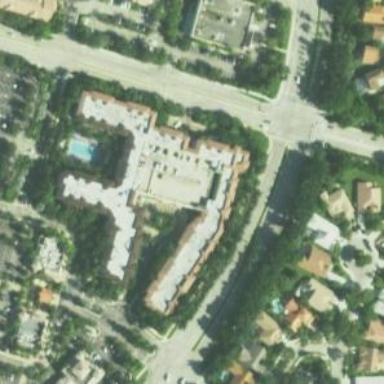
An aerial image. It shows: Resort building within leisure land area.